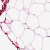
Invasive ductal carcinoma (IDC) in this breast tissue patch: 0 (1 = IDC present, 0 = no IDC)